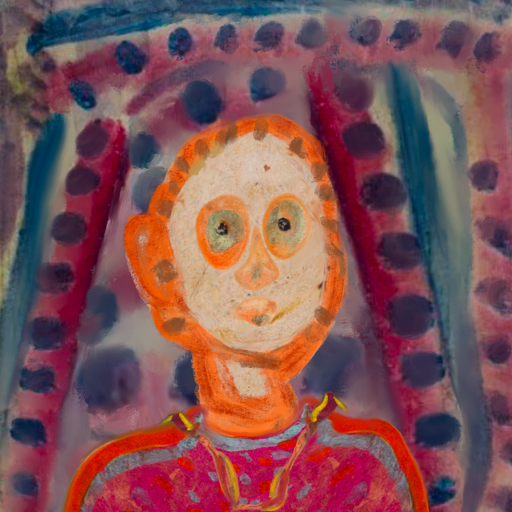
Background: HillGirl, Head And Neck Front: Rupkatha, Face Front: Childish, Bust: Sisters, Hair Front: Blank, Head Accessory: Blank, Second Necklace: Gypsy_Mother_1, Necklace: Blank, Baby: Blank